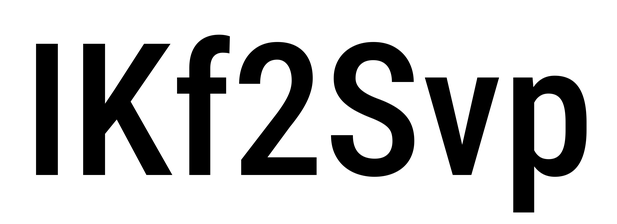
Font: Roboto_Condensed_Medium